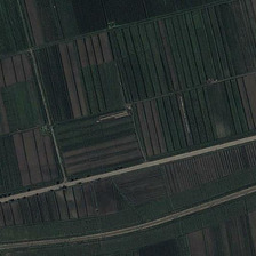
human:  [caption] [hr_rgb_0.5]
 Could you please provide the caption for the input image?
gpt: Farmland is a fragment.

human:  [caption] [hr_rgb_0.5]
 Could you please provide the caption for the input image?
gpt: the agricultural land is fragmented.

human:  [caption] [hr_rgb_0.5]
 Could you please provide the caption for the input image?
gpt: each different farmland crops .

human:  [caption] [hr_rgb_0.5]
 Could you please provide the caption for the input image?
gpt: each different farmland crops .

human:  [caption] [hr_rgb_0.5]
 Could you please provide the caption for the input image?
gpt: each different farmland crops .